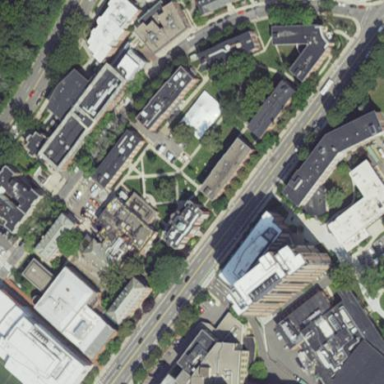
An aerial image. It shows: College.